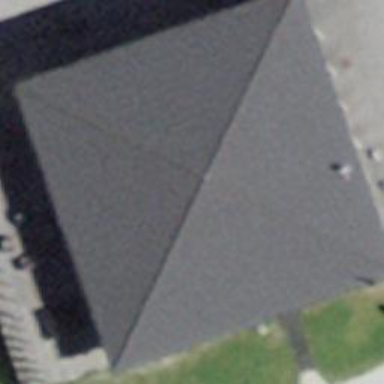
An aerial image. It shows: Building with pyramidal gray roof. The building's exterior is brown.